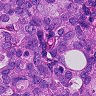
Metastatic tissue present: yes